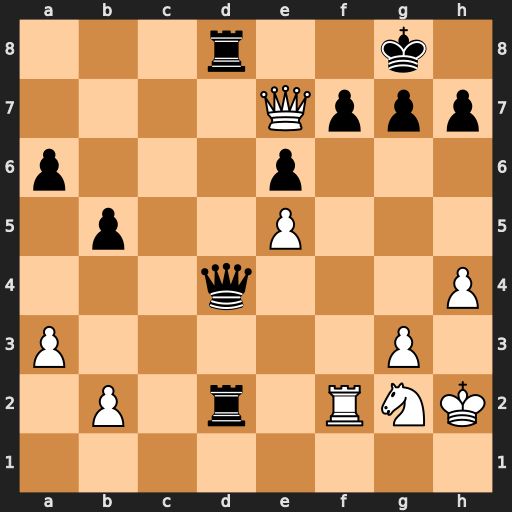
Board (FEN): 3r2k1/4Qppp/p3p3/1p2P3/3q3P/P5P1/1P1r1RNK/8
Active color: w
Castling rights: -
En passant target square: -
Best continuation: Qxf7+ Kh8 Qf8+ Rxf8 Rxf8#